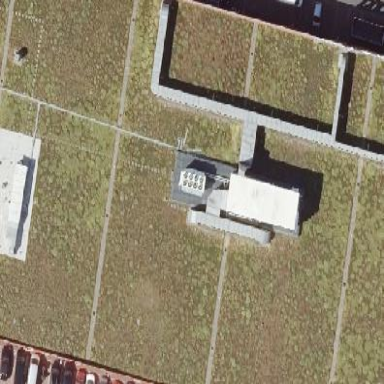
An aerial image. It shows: Red commercial building with flat roof.